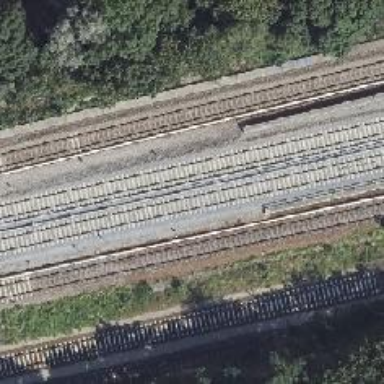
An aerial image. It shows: Railway signal.